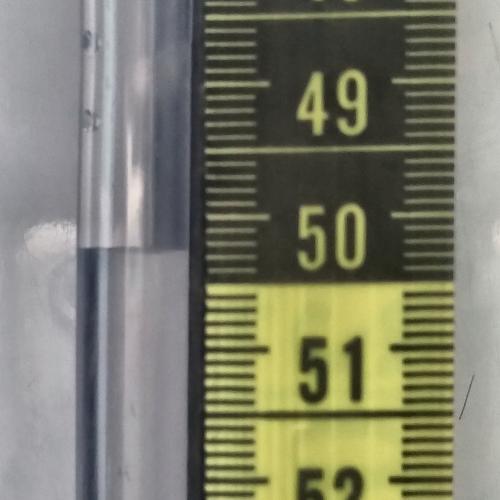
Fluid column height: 50.3 cm